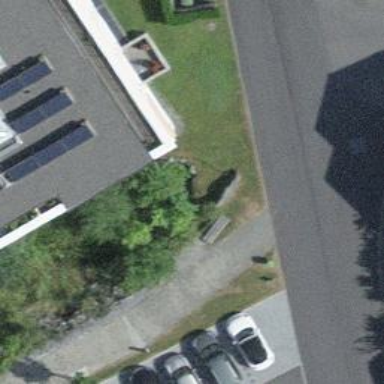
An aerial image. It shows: Brown bench.